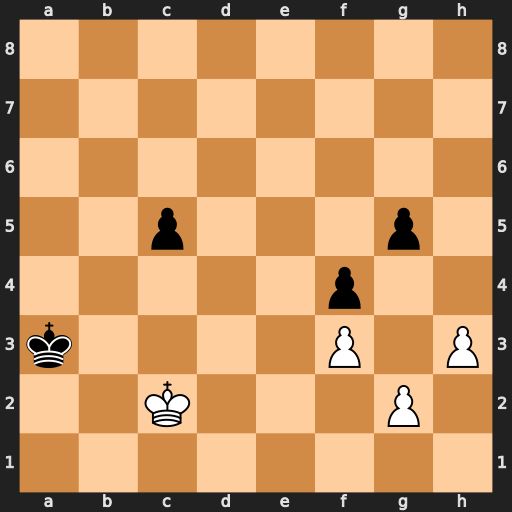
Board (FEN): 8/8/8/2p3p1/5p2/k4P1P/2K3P1/8
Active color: w
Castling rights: -
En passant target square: -
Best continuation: Kc3 Ka2 Kc4 Kb2 Kxc5